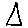
Label: triangle